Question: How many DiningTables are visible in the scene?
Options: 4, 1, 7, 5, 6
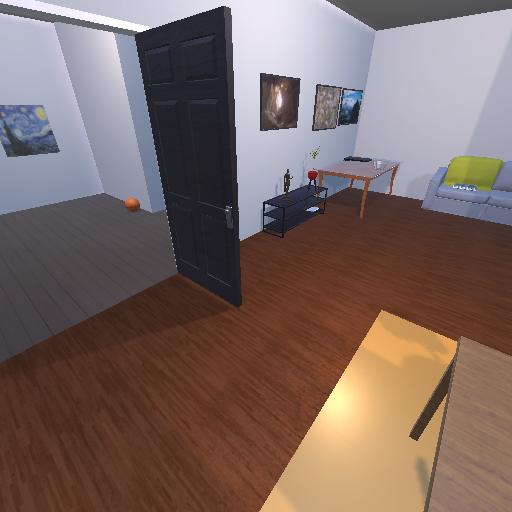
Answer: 4